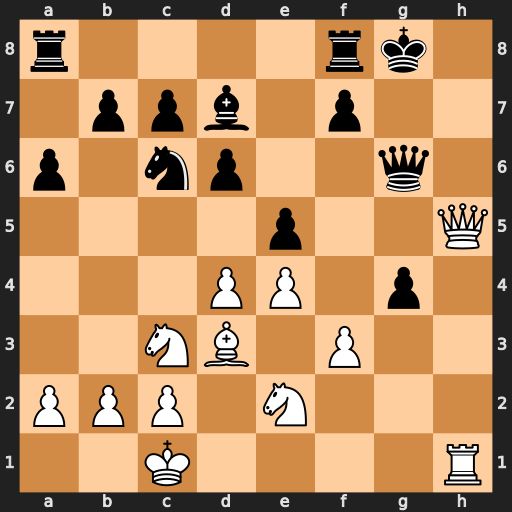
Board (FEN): r4rk1/1ppb1p2/p1np2q1/4p2Q/3PP1p1/2NB1P2/PPP1N3/2K4R
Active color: w
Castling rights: -
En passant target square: -
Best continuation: Qh8#